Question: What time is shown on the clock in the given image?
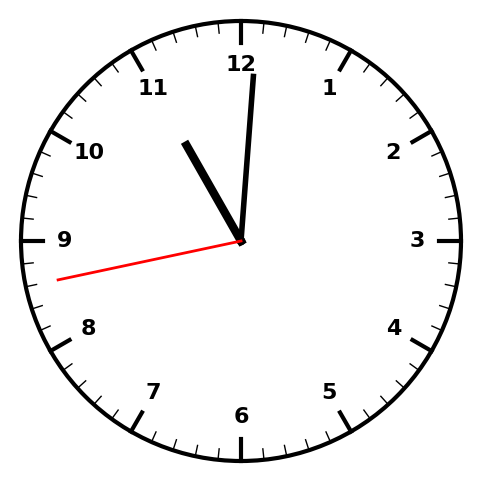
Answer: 11:00:43